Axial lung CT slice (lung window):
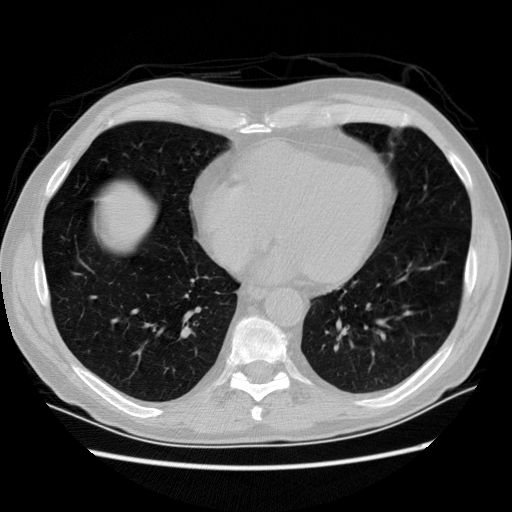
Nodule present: no